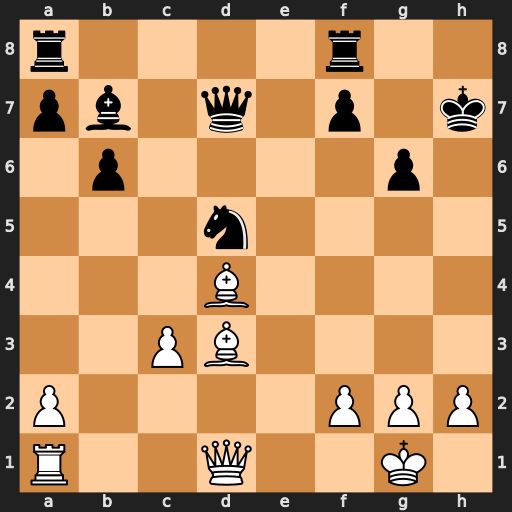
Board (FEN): r4r2/pb1q1p1k/1p4p1/3n4/3B4/2PB4/P4PPP/R2Q2K1
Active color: w
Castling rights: -
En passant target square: -
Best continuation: Qh5+ Kg8 Qh8#